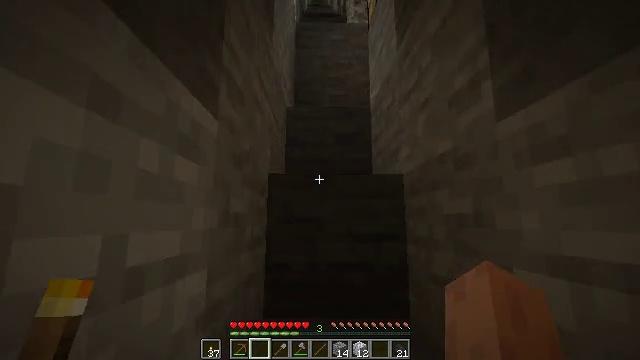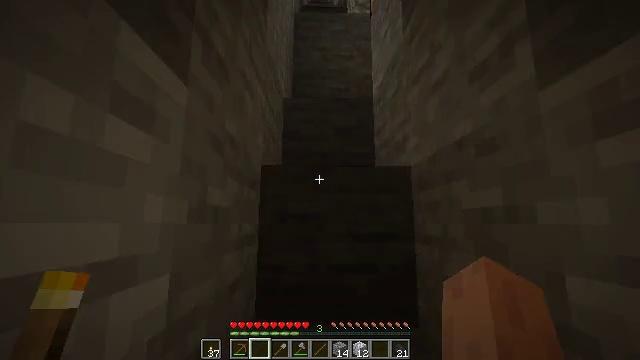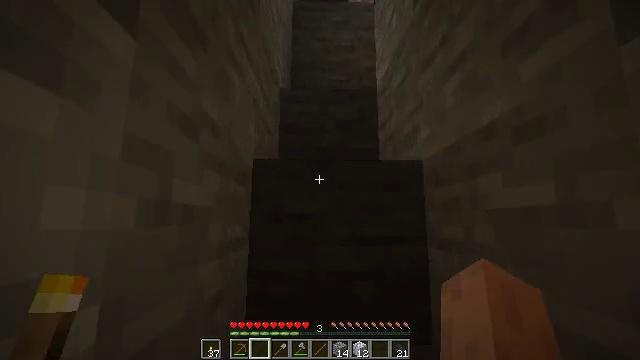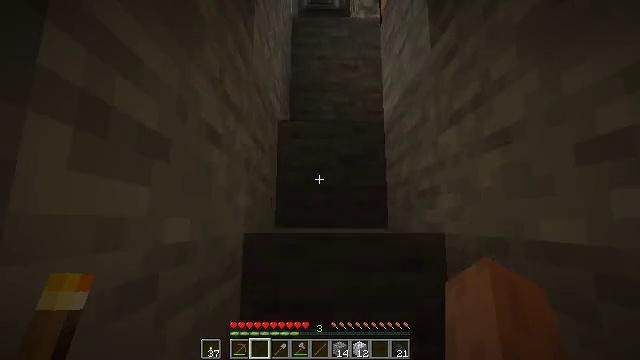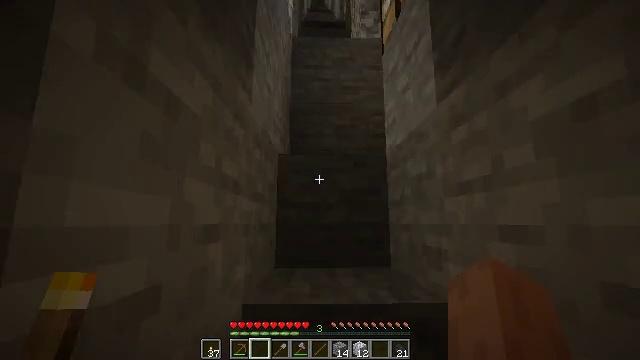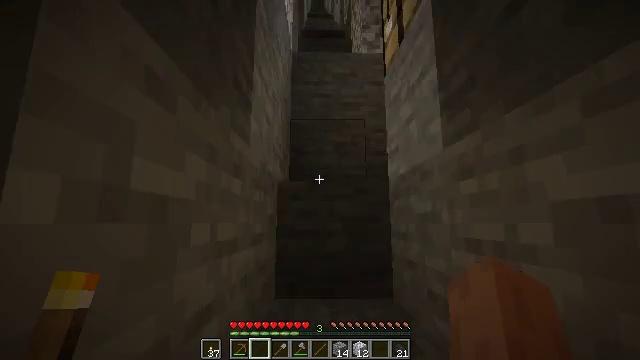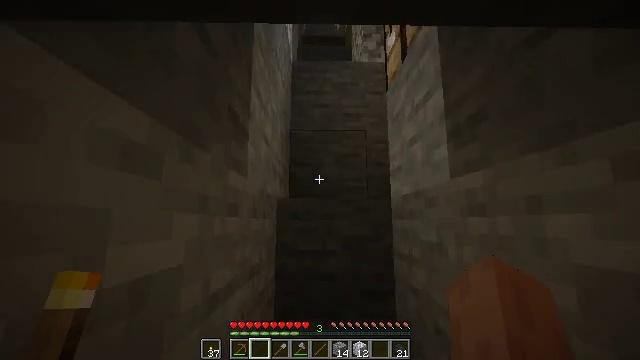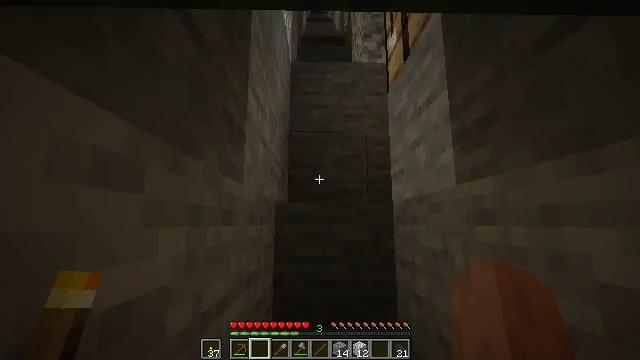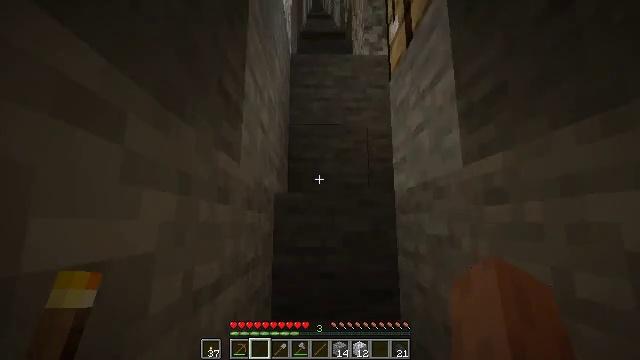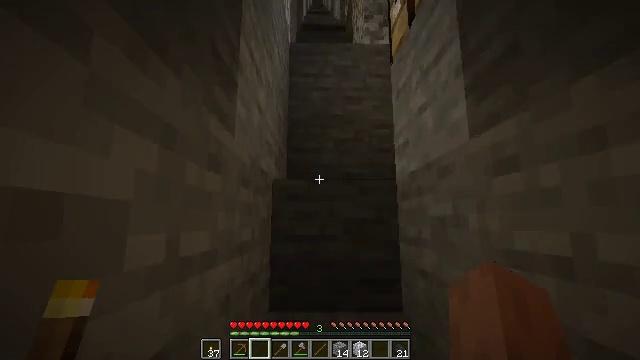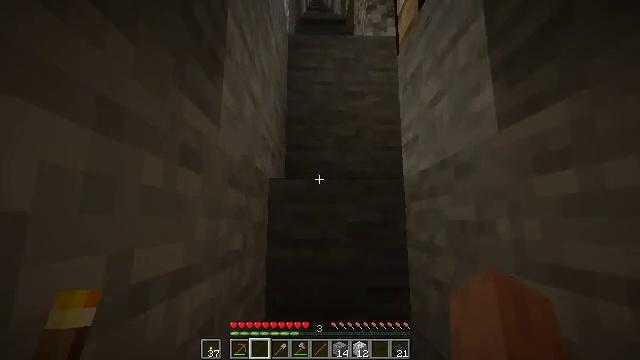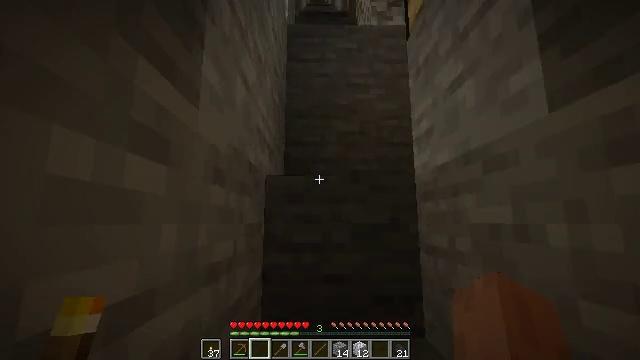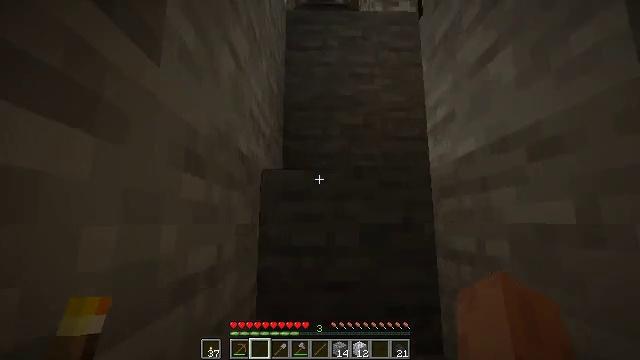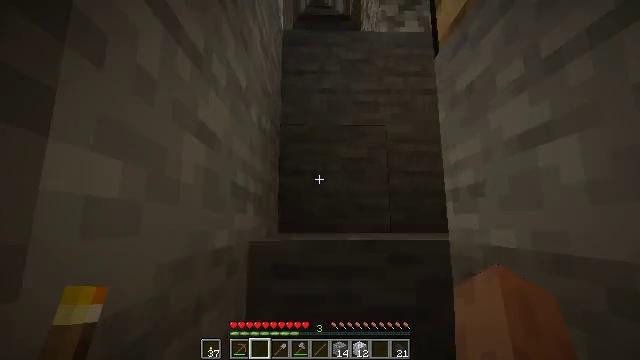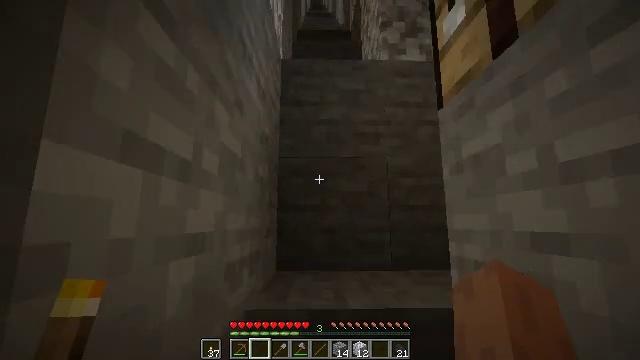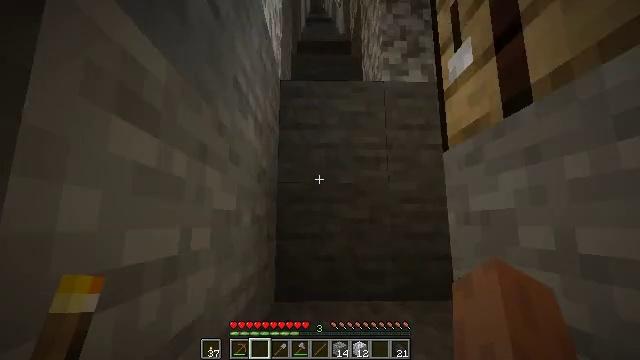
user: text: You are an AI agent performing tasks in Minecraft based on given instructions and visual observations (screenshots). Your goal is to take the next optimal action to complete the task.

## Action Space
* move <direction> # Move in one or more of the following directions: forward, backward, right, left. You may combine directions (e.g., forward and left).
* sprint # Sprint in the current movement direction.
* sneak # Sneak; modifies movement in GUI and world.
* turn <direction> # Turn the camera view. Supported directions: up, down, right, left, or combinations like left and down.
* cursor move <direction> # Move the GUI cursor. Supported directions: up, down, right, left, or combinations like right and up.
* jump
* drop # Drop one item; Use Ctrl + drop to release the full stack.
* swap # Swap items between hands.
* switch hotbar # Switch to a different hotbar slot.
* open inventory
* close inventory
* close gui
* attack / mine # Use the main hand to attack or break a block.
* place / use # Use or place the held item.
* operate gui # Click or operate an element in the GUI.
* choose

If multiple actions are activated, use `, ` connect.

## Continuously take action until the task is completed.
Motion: motion action
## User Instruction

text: Collect stone from the mine.
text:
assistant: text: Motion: move forward
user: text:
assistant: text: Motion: move forward, jump
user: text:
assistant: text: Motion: move forward, jump
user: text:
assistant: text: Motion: move forward, jump
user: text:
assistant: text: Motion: move forward, jump
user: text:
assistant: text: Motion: move forward, jump
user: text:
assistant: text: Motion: move forward
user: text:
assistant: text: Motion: move forward
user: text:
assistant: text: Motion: move forward
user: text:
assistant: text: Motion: move forward
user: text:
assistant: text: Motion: move forward
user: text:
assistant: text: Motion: move forward, jump
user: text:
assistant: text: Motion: move forward, jump
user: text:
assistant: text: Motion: move forward, jump
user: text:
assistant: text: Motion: move forward, jump
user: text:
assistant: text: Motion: move forward, jump
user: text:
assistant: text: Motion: move forward
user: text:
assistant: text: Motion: move forward
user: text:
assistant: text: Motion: move forward
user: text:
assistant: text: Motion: move forward
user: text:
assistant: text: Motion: move forward
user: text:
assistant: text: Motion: move forward, jump
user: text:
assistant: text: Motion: move forward, jump
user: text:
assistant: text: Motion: move forward, turn right, jump
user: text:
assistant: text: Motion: move forward, jump
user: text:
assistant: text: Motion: move forward, turn right, jump
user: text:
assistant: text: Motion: move forward, turn right
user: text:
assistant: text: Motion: move forward, turn right
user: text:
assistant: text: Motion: move forward, turn right and down
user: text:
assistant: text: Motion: move forward, turn right and down